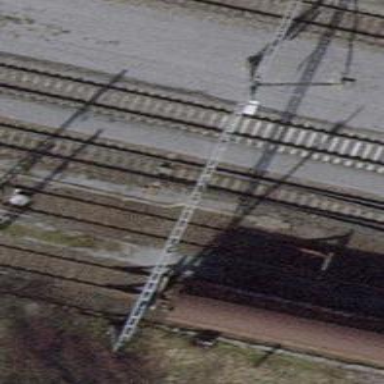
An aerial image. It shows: Railway switch.